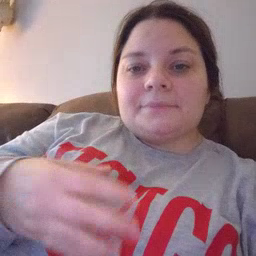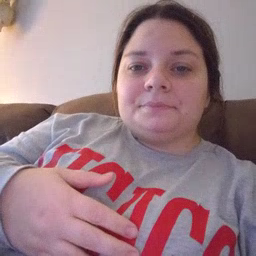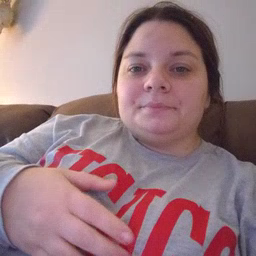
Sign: wet